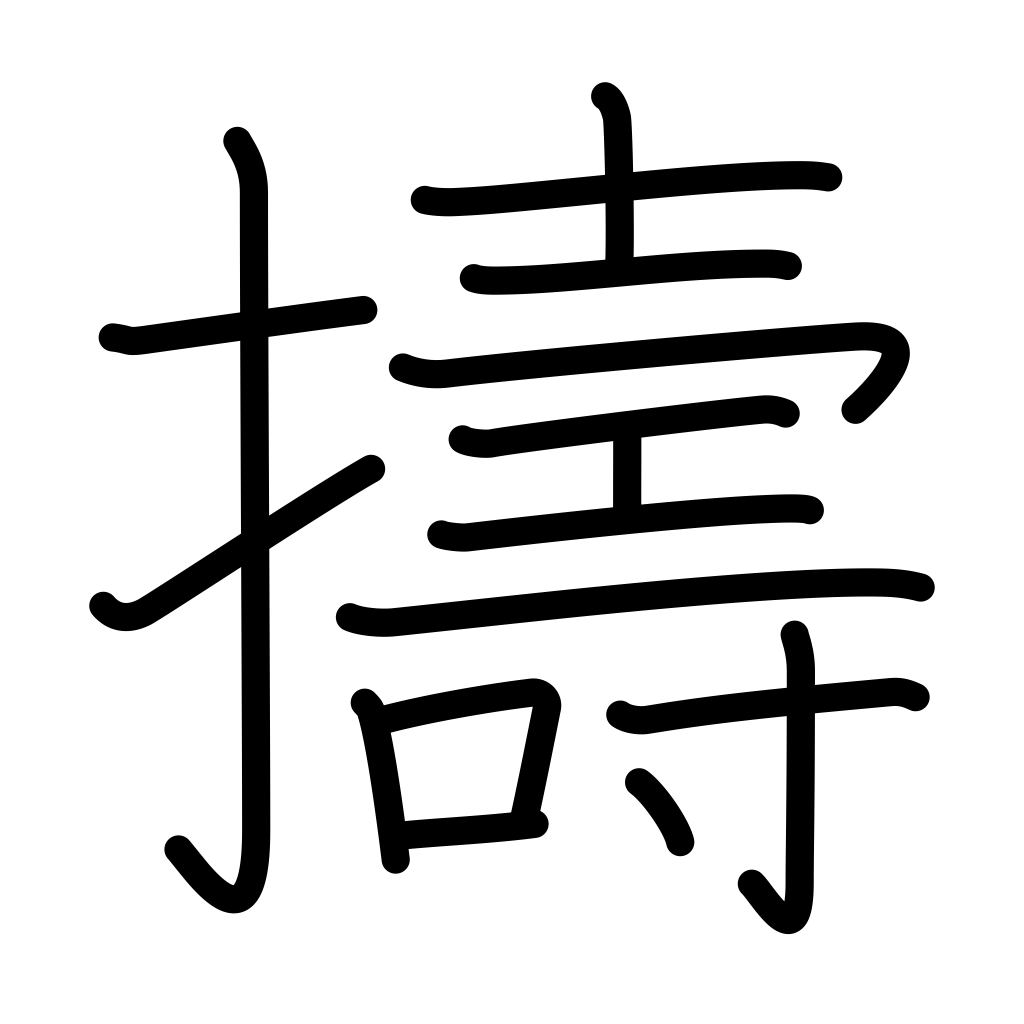
Meaning: pound